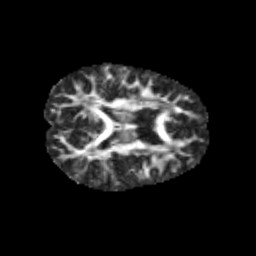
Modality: FA
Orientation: axial
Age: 11
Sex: female
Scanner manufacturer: siemens
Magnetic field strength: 3 T
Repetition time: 3.8 s
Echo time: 0.07 s